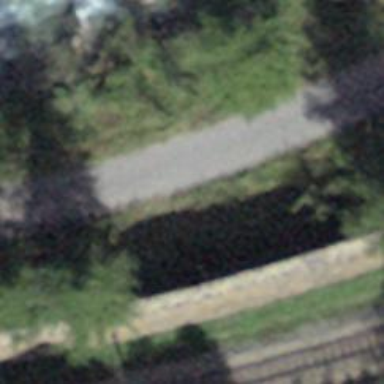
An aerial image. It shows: Unpaved service road with tracktype grade of 2.